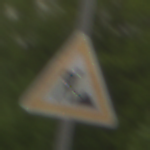
Verkehrszeichen: Arbeitsstelle
Umgebung: Outdoor, Nature
Tageszeit: MorningAfternoon
Wetter: Overcast
Licht: Natural
Jahreszeit: NotSpecified
Kontrast: LowContrast